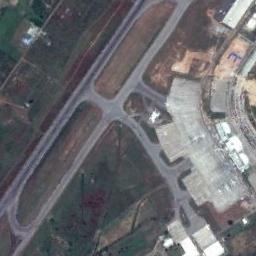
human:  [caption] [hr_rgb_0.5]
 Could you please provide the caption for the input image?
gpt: There is an airport in the middle of the field .

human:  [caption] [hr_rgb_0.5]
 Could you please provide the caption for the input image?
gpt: A complex airport with many runways and buildings .

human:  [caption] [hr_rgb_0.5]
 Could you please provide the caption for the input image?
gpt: An airport with two parallel runways and an open area on the lawn and some planes parked on the airport .

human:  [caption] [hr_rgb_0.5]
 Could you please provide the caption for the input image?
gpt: The airdrome is bordered by a large lawn .

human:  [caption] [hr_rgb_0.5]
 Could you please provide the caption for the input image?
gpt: There is a similar fan-shaped building at the airport .